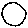
Label: moon